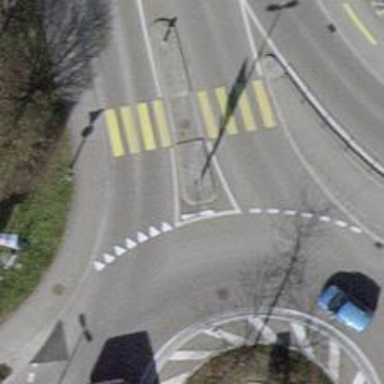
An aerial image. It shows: Road with "give way" sign.